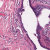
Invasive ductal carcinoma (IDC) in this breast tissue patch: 0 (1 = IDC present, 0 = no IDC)